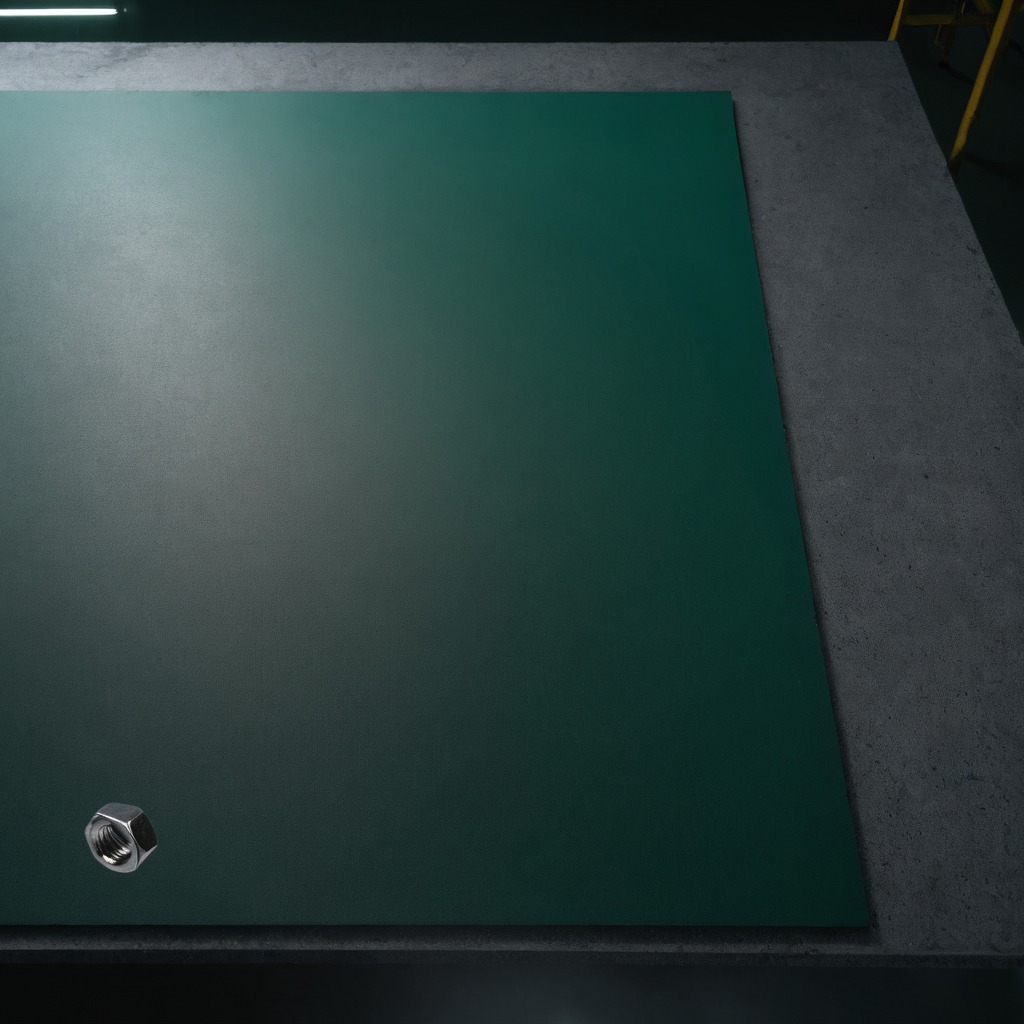
A metal nut is lying on the granite tabletop.